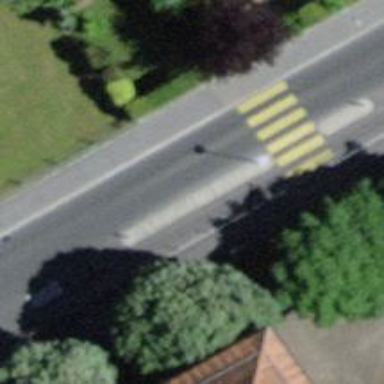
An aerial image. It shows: Chicane for traffic calming.